Interaction volume radius: 5 \u00c5
Interaction volume height: 20 \u00c5
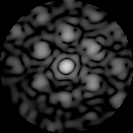
Disorder parameter: 0.5631